Question: My VS 2008 created installer doesn't call the override 'Uninstall' method in my installer class. why? The 'Install' method was called.
My installer class looks like this:
'''
[RunInstaller(true)]
public partial class InstallerClass : Installer
{
public InstallerClass()
{
InitializeComponent();
}
public override void Install(IDictionary stateSaver)
{
base.Install(stateSaver);
//encrypt connection string
encryptConntStr();
//create database
createDatabase();
}
public override void Commit(IDictionary savedState)
{
base.Commit(savedState);
}
public override void Rollback(IDictionary savedState)
{
base.Rollback(savedState);
}
public override void Uninstall(IDictionary savedState)
{
base.Uninstall(savedState);
System.Diagnostics.Debugger.Break();
MessageBox.Show("I am in Uninstall now.");
string exePathStr = Context.Parameters["targetdir"];
...
}
}
'''
EDIT:

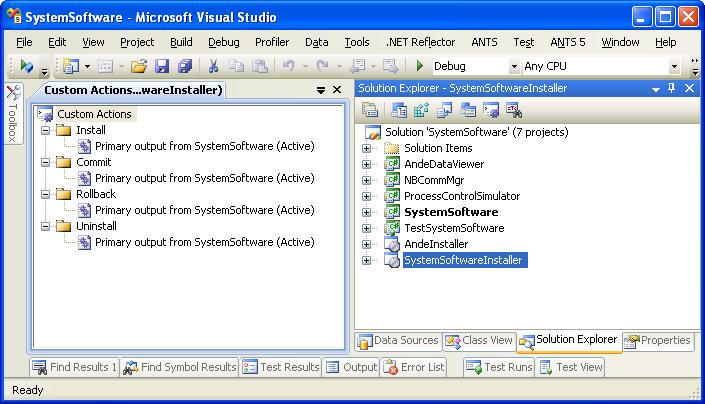
Answer: make sure the CustomActionData property is not empty. Some how it was empty in my case and cause that problem.